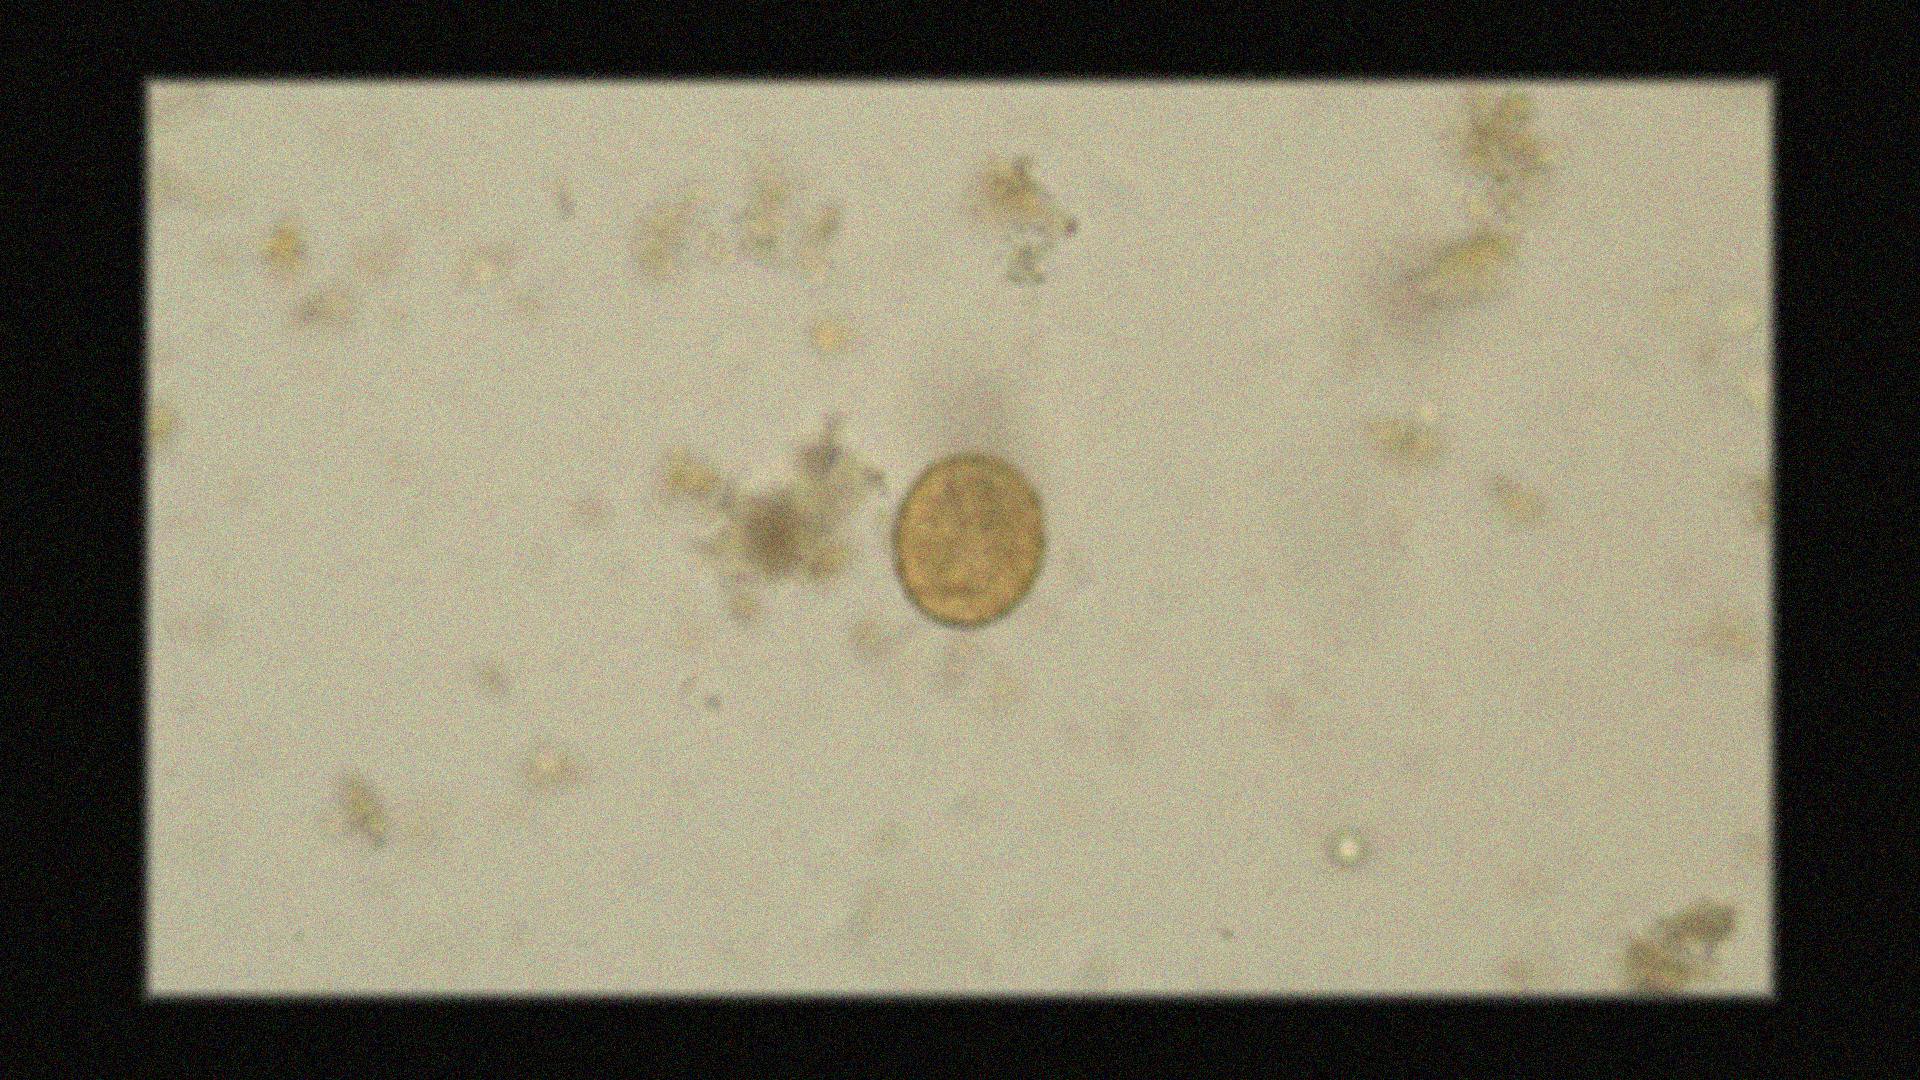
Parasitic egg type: Ascaris lumbricoides